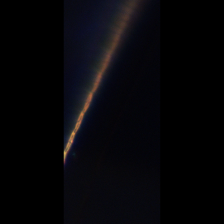
Taxon: Psuedo-nitzschia
Group: Diatoms